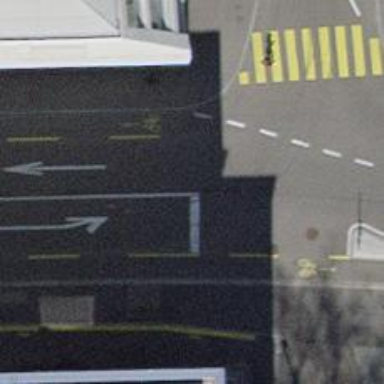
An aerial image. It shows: Secondary road with asphalt surface. There is separate cycle lane and sidewalk.